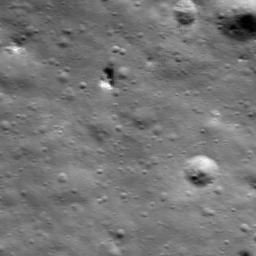
Host type: hard_negative
Lunar coordinates: latitude -65.648, longitude -45.367